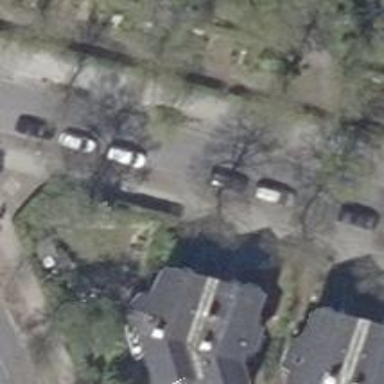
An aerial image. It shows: Avenue lined with deciduous broadleaved trees.